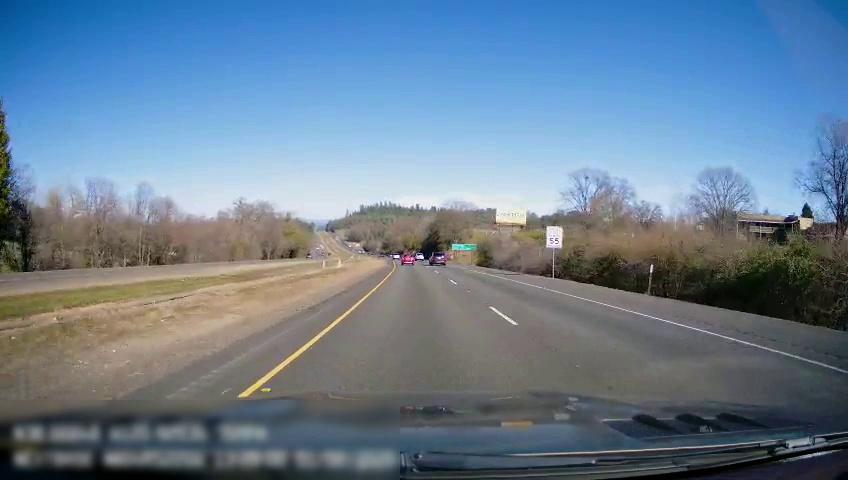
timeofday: Day
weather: Sunny
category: Drivable Space
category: Drivable Space
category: Vehicles | SUV
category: Vehicles | SUV
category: Vehicles | SUV
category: Lanes | Current Lane
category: Lanes | Current Lane
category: Lanes | Alternate Lane
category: Traffic | Signs